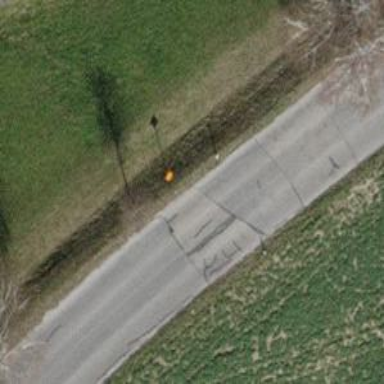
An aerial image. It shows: Pipeline marker.